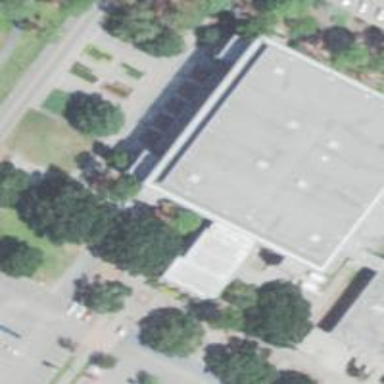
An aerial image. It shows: View of university building.